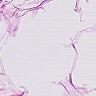
Metastatic tissue present: no